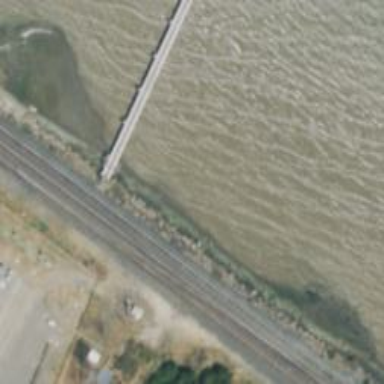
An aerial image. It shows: Railway siding with rails.